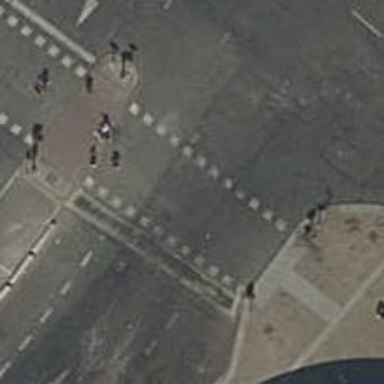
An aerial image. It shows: Zebra crossing with traffic signals.